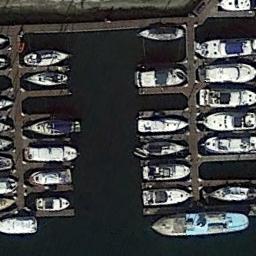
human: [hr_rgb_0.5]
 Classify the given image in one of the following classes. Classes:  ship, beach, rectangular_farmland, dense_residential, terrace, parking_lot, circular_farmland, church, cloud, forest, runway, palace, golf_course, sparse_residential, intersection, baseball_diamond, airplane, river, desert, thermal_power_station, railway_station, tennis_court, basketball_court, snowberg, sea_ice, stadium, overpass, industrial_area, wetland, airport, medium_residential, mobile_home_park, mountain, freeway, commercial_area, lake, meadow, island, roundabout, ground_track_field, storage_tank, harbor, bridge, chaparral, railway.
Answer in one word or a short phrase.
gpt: harbor